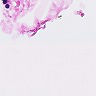
Metastatic tissue present: no